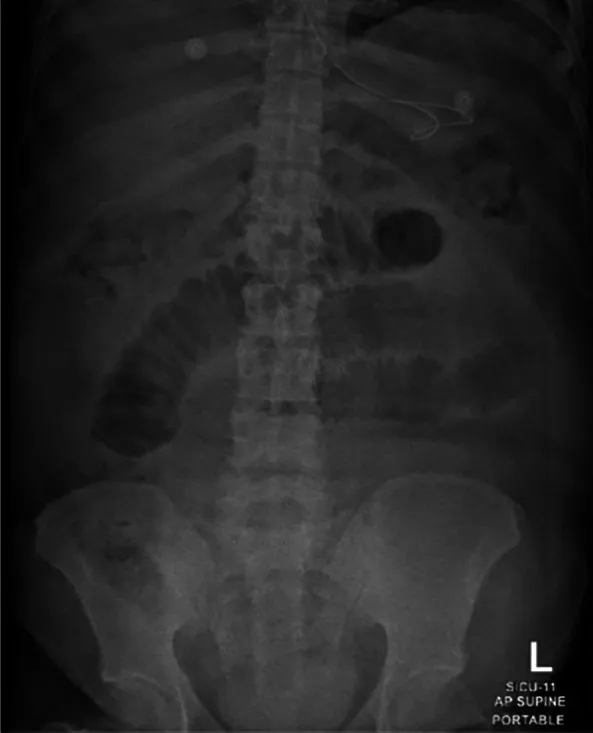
Demonstrating dilated jejunal small bowel loop.
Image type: radiology (x_ray)